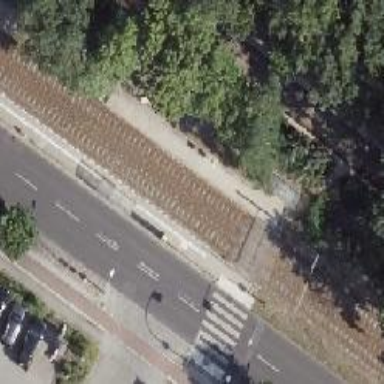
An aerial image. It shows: Tram stop.